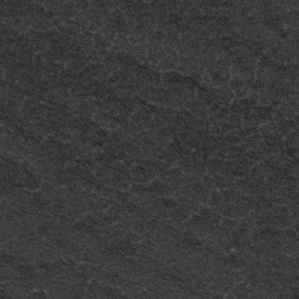
Label: frost